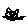
Label: cat